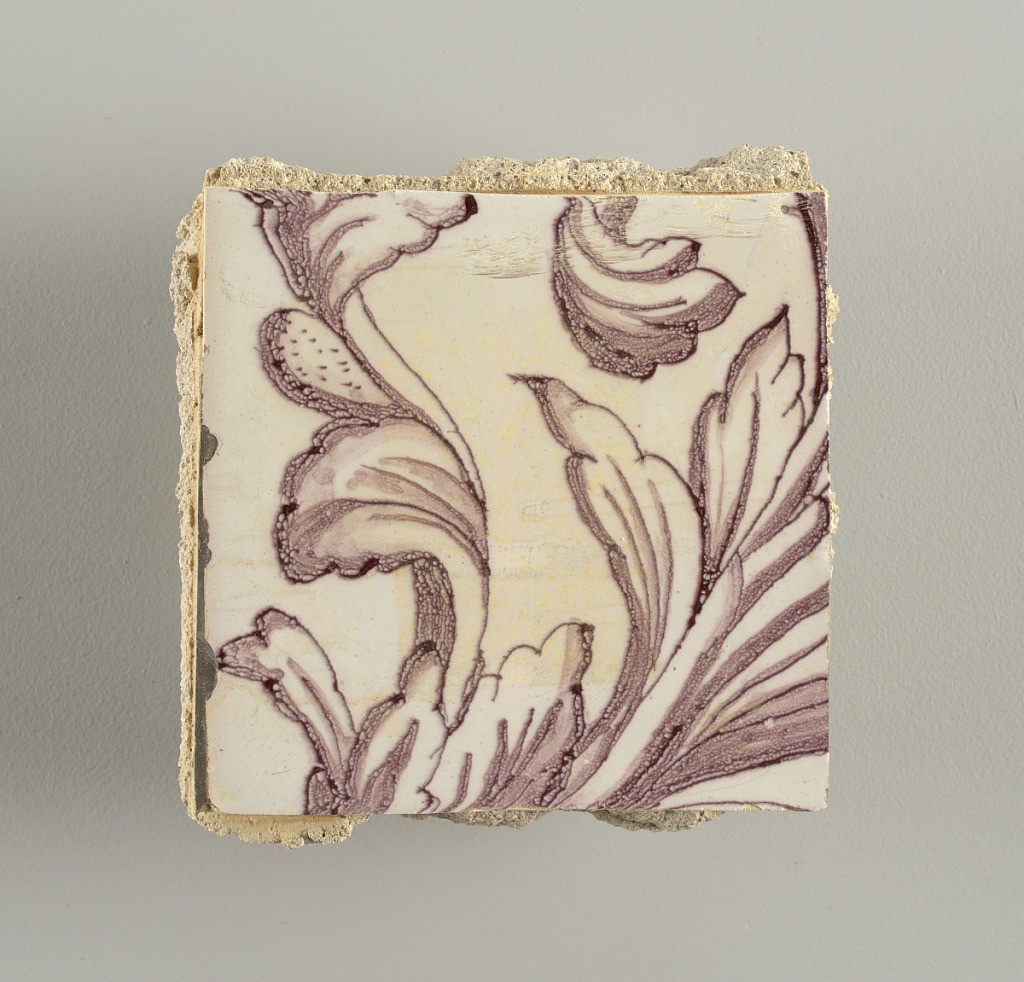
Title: Tile wall facing
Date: ca. 1725
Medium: Tin-glazed earthenware, underglaze
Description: Horizontal rectangle.  Thirty tiles wide and twenty-three tiles high with opening for fireplace eleven tiles wide and ten high.  Foliage arabesques disposed about three vertical axes from which are emphazised by urns at center and right, and at left by the figure of a standing woman carrying an infant on her arm and accompanied by two children.